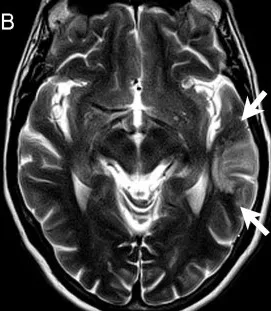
Case 2. MRI and macroscopy. (A-B) MRI showing extensive, T2-weighted hyperintense, nodular lesions in the white matter of the left posterior temporal lobe (between white arrows). No change was noted on follow up MRI in 15 months.
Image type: radiology (mri)